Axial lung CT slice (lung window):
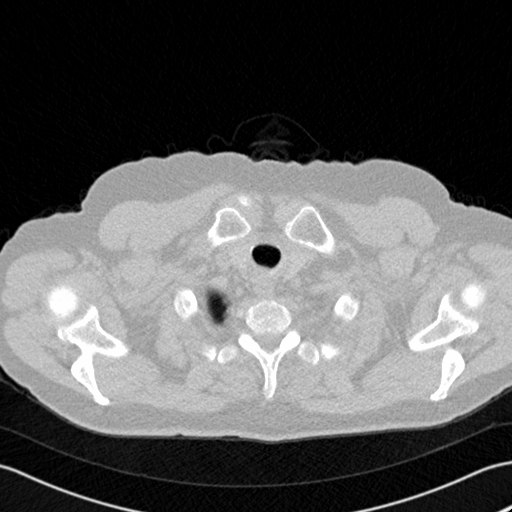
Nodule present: no